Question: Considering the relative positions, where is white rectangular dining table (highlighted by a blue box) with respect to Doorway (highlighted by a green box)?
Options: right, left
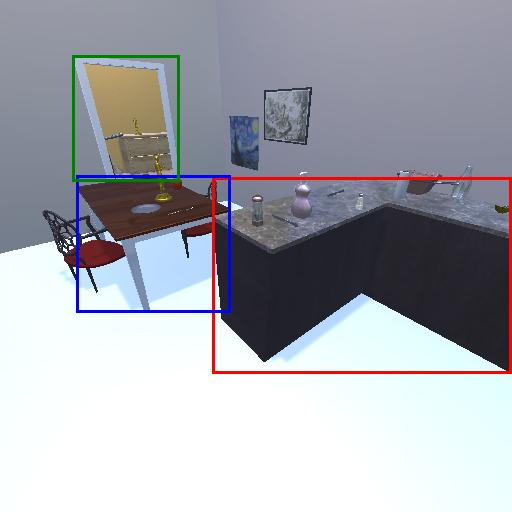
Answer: right